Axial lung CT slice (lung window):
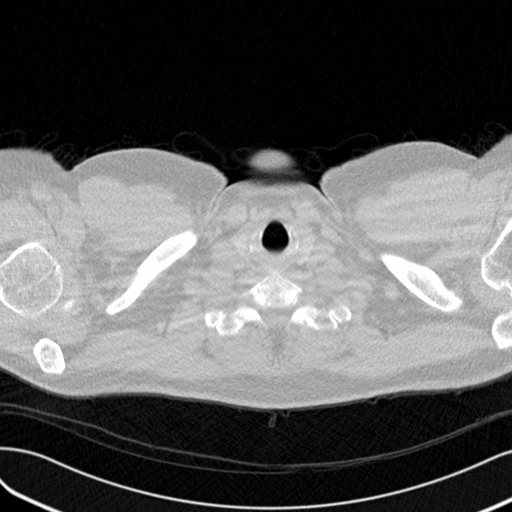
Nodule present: no